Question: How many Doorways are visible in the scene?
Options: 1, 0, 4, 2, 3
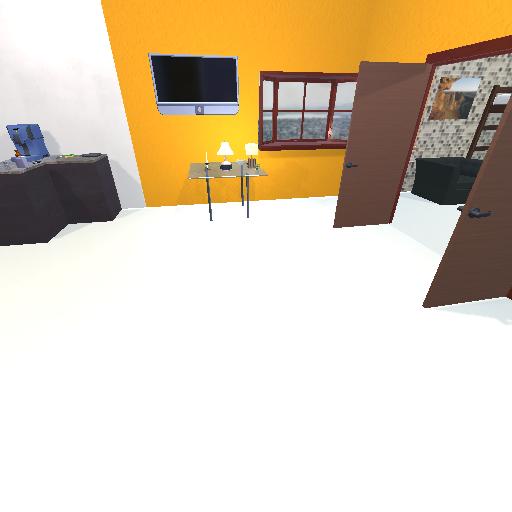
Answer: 1